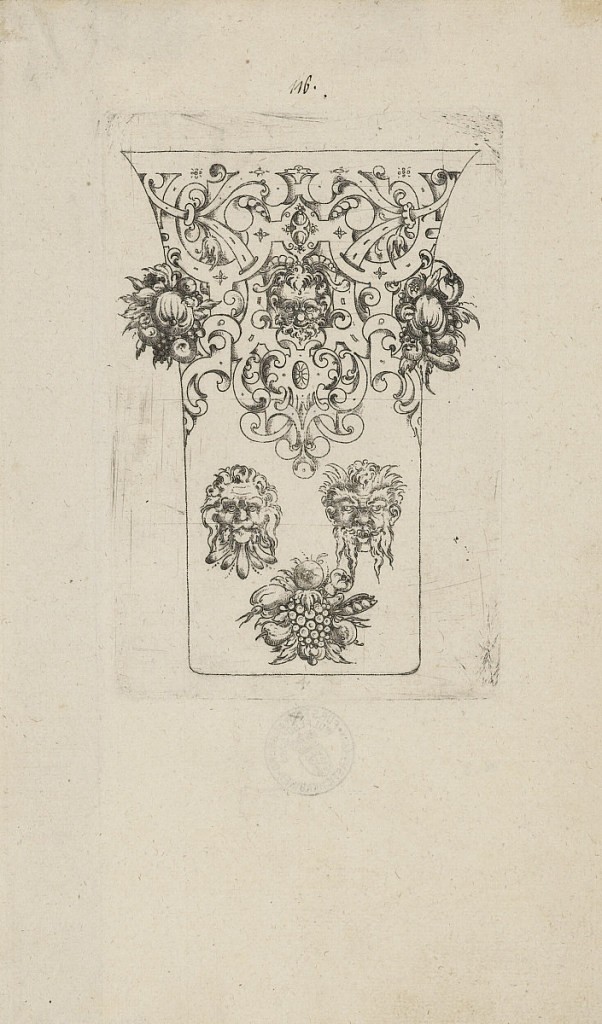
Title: Plate from 12 Stick Zum Verzaighnen Stechen Ver Fertigt (Set of Twelve Designs for Engraved Vessels)
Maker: Bernhard Zan, Germany, active ca. 1580
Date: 1580
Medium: Punched engraving, pen and black ink, graphite on off-white laid paper
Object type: Print
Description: Scrollwork frames a mask and clusters of flowers protrude from the sides at top. Below, two masks (a lion on the left and a man on the right) are presented above grapes and flowers.